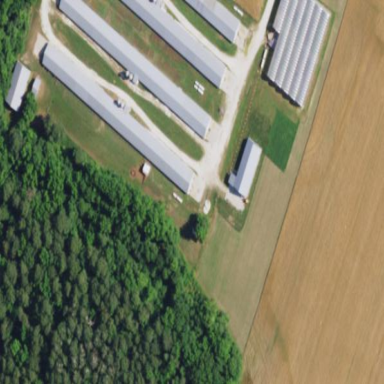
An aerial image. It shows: Farm auxiliary building.